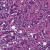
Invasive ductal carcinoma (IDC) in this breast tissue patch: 1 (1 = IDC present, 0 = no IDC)